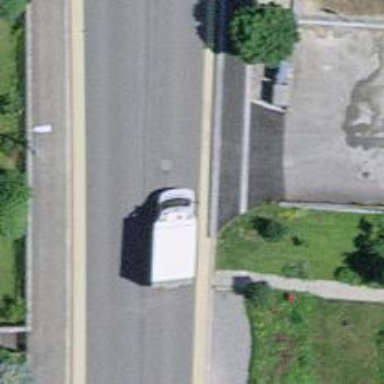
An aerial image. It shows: Secondary road with asphalt surface and sidewalks on both sides.